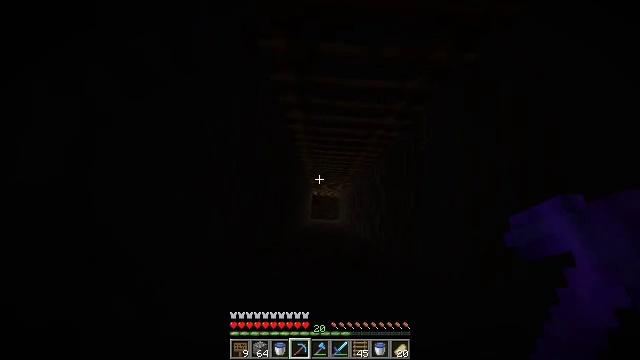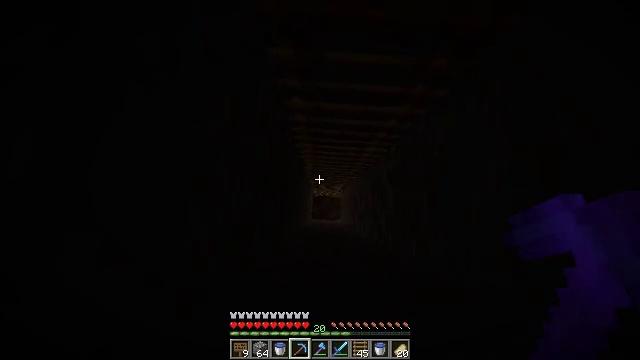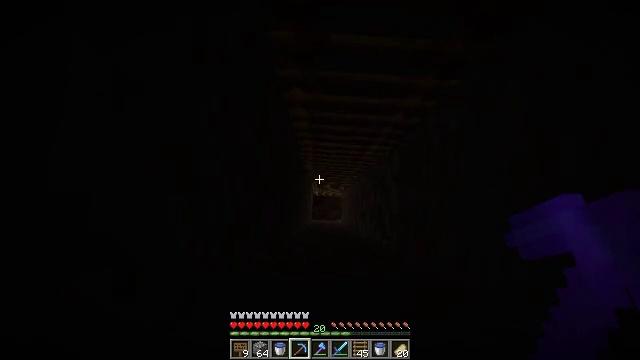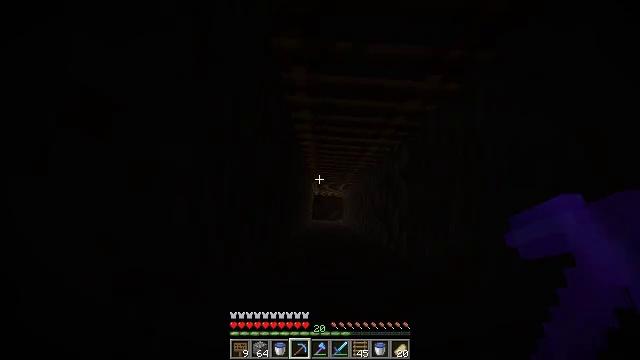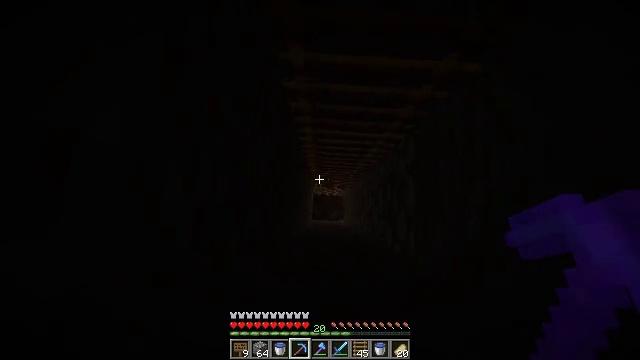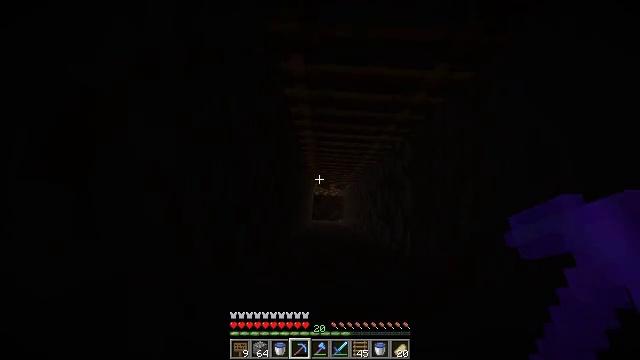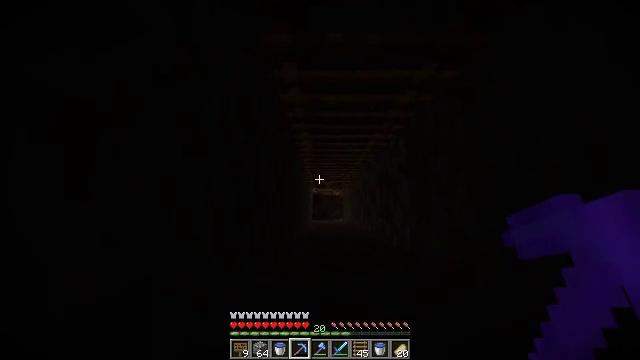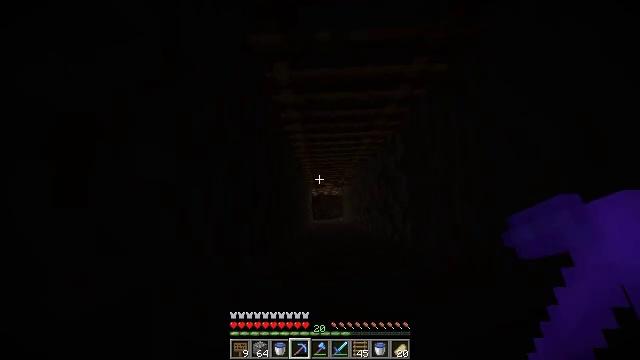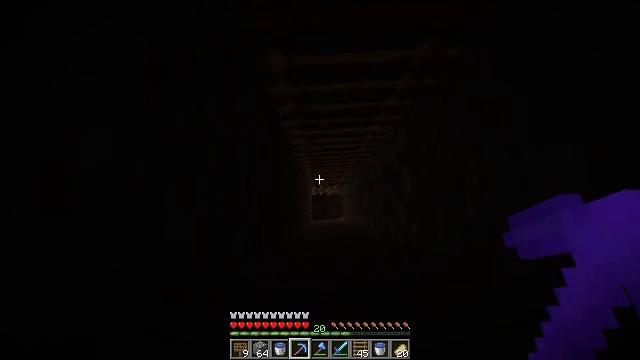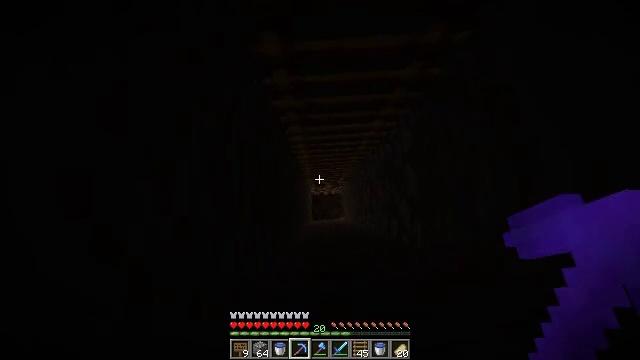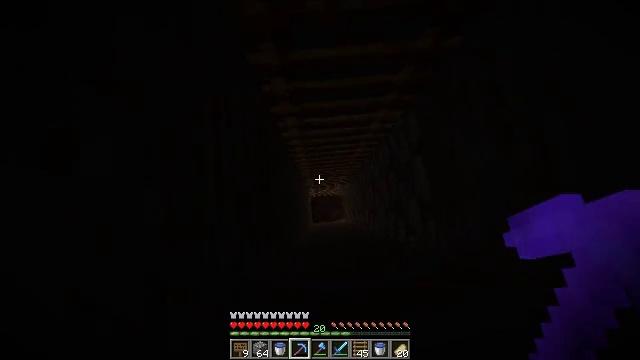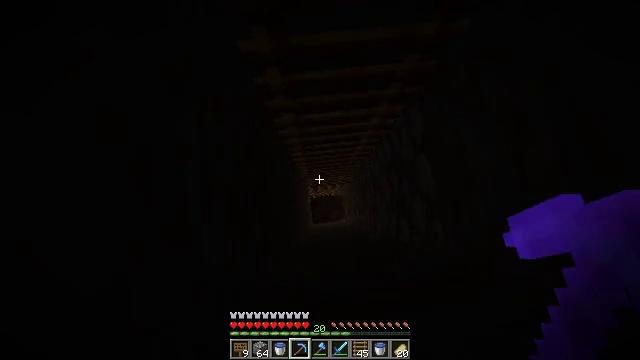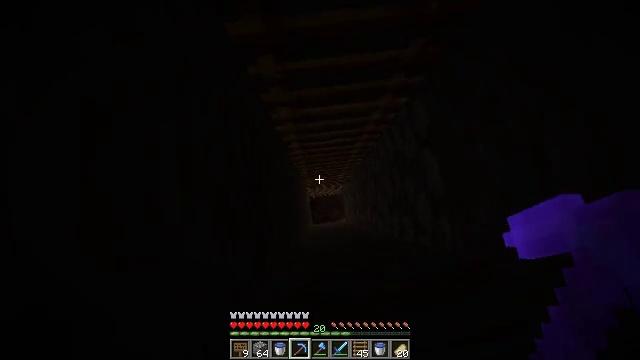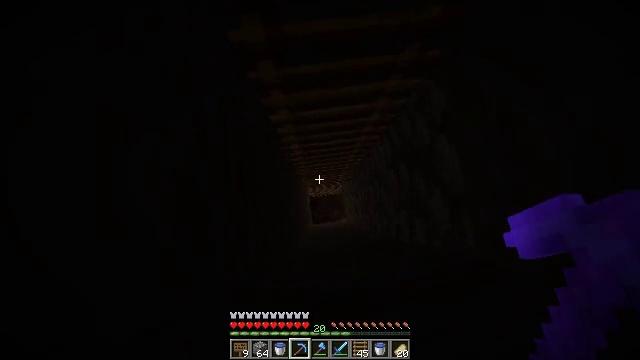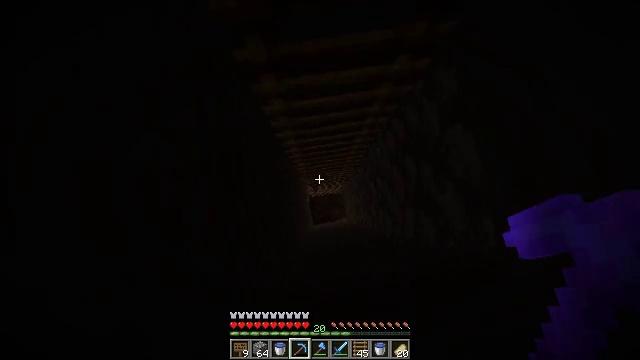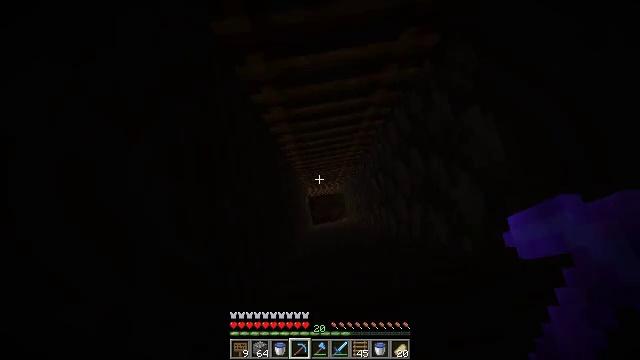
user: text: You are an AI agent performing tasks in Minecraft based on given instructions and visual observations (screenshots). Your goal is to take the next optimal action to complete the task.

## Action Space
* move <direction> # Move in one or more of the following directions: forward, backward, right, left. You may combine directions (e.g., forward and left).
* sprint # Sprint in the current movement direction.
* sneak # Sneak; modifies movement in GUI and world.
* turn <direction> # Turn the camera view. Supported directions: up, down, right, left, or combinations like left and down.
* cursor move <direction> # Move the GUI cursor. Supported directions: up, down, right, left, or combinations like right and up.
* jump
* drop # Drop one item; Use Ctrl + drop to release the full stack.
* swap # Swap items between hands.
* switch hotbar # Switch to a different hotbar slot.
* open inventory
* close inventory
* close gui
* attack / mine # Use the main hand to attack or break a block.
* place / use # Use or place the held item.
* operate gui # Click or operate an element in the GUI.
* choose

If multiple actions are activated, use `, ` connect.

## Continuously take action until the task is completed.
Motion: motion action
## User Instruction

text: Mine the ladder from the wall.
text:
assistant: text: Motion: no_op
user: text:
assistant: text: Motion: no_op
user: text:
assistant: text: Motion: no_op
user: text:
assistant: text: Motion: no_op
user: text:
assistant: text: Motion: no_op
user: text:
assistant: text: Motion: turn right
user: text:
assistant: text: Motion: turn right
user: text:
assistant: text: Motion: no_op
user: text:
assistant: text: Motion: no_op
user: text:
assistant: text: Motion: turn right
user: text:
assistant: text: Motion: no_op
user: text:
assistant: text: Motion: no_op
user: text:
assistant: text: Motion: no_op
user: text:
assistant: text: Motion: turn right
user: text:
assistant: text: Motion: turn right
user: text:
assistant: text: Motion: turn right
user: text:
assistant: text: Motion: turn right
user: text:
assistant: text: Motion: turn right
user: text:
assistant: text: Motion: turn right
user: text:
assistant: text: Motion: turn right
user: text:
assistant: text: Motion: no_op
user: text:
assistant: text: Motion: no_op
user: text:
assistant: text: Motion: no_op
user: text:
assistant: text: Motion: no_op
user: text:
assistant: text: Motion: no_op
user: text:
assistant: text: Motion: no_op
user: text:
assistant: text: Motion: turn up
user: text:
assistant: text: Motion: no_op
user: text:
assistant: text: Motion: no_op
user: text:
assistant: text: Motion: no_op